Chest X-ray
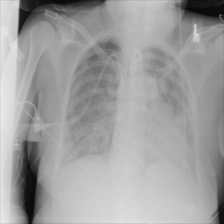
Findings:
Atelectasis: negative
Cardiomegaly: negative
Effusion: negative
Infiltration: negative
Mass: negative
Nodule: negative
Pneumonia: negative
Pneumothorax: negative
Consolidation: negative
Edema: negative
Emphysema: negative
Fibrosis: negative
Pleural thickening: negative
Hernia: negative